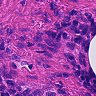
Metastatic tissue present: no